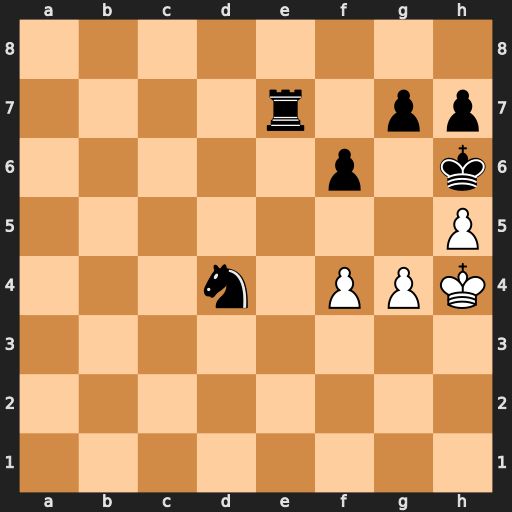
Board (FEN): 8/4r1pp/5p1k/7P/3n1PPK/8/8/8
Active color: w
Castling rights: -
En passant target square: -
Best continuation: g5+ fxg5+ fxg5#